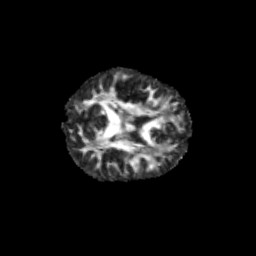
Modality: FA
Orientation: axial
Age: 12
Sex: female
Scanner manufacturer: siemens
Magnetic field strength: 3 T
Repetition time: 3.8 s
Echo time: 0.07 s